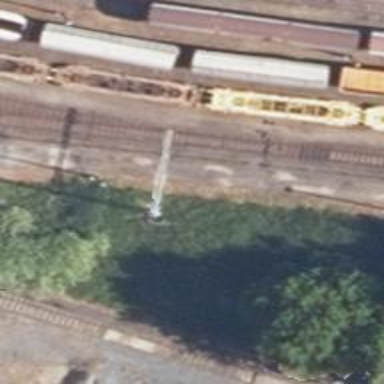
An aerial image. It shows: Rail yard with electrified contact lines for the railway.